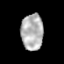
Tissue: prostate
Cell type: T cells
Senescence score: 0.3505
Nuclear area (px): 786
Mean DAPI intensity: 179.422